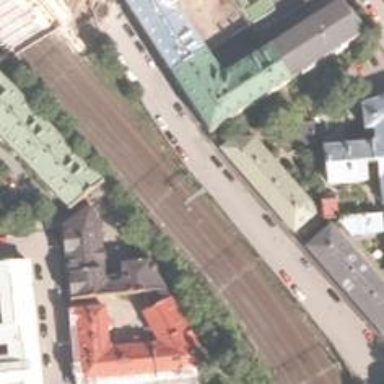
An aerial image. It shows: Railway signal.